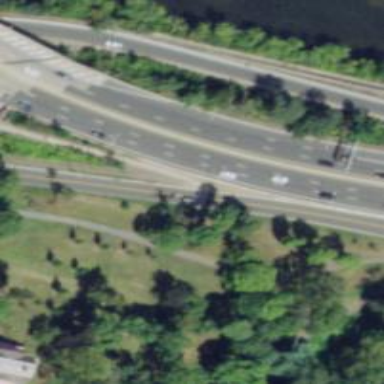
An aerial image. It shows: Urban freeway or expressway.